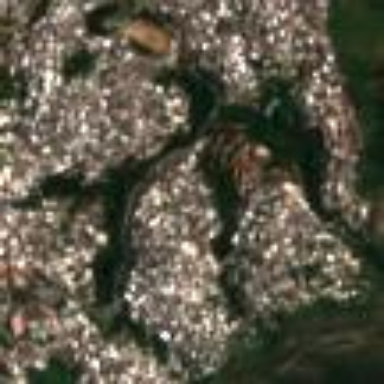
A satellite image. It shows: Irregular settlement in residential area.